Field crop: maize
Growth stage: 2
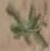
Species: atriplex